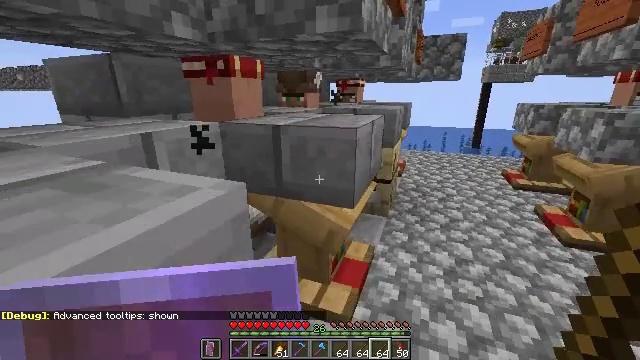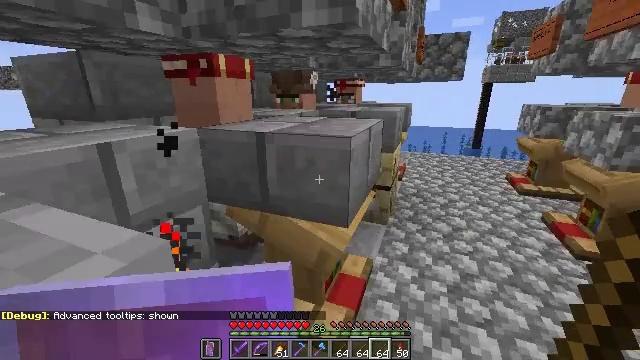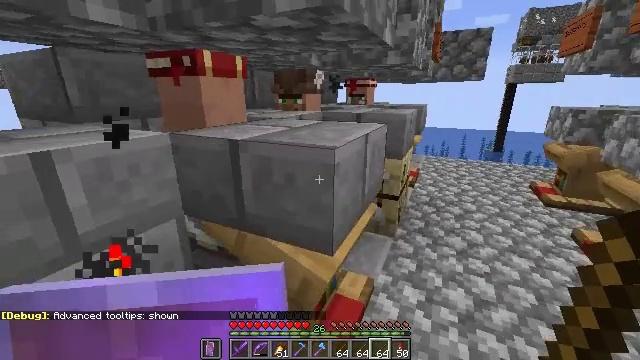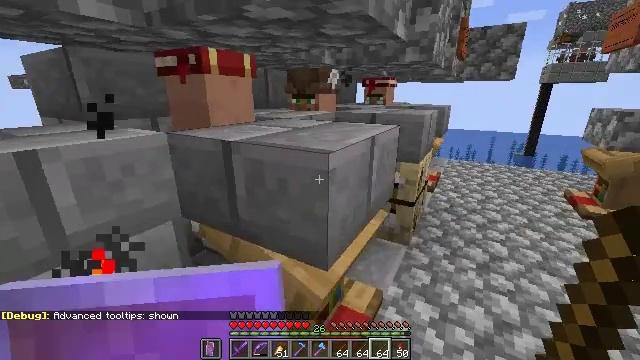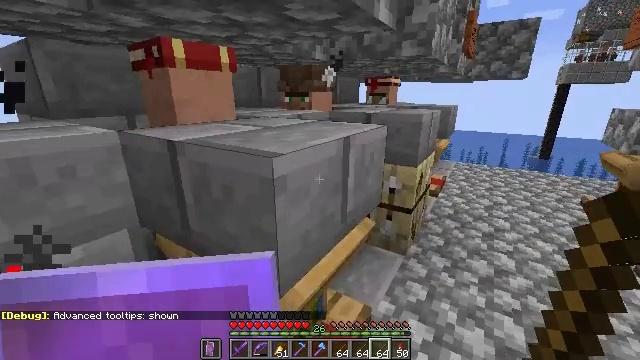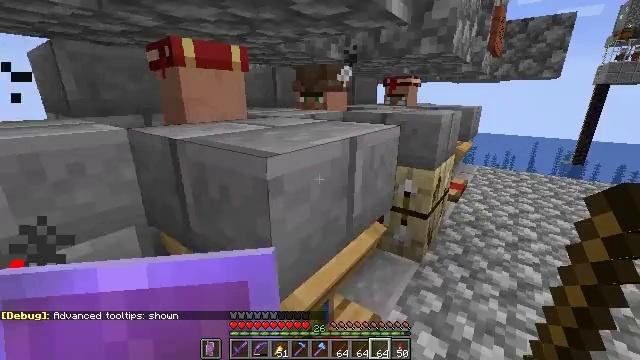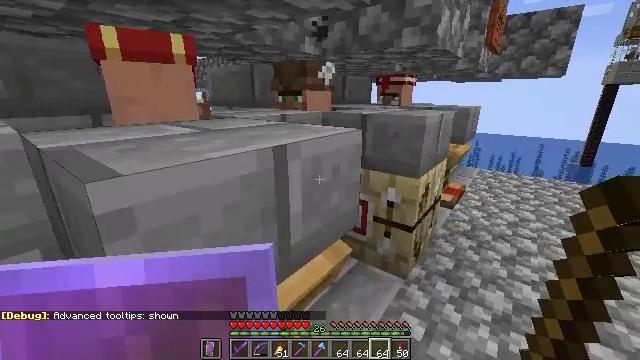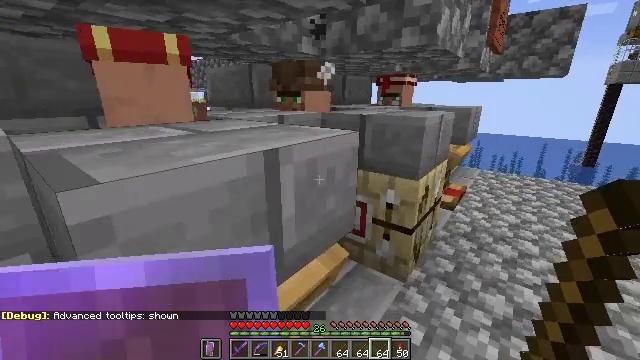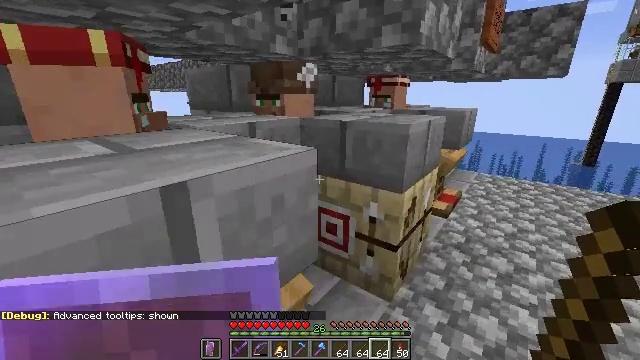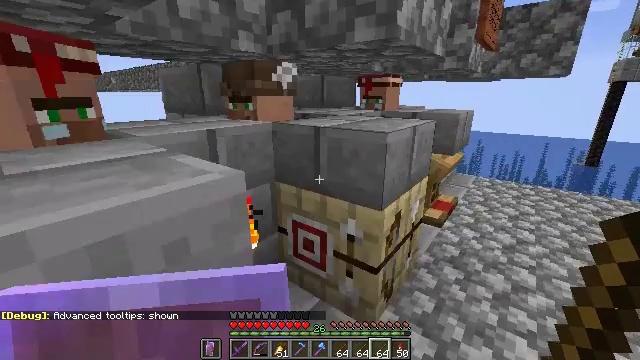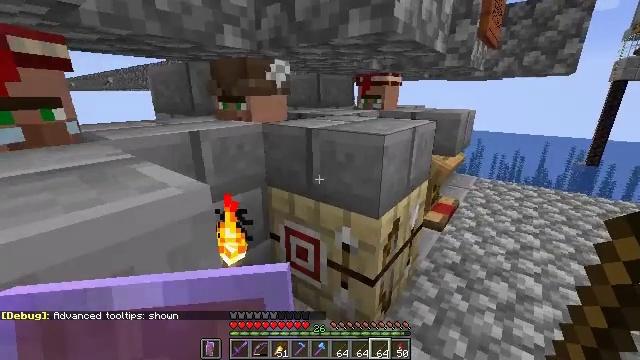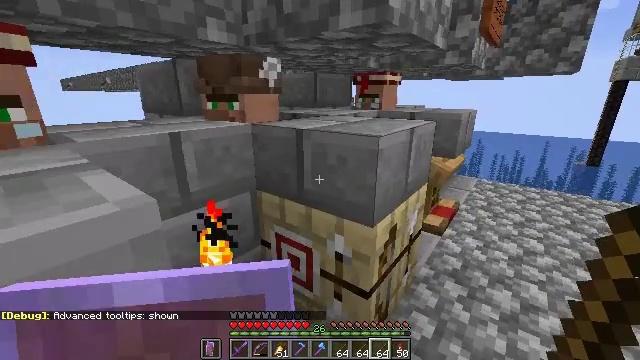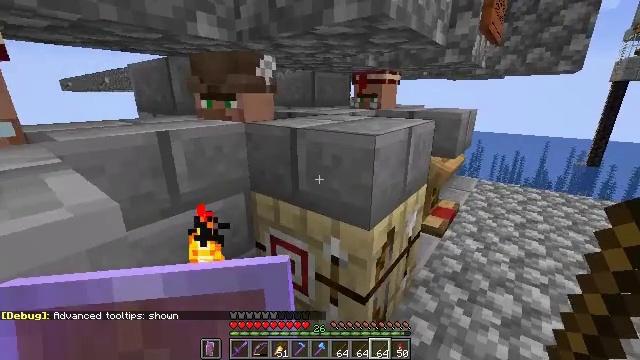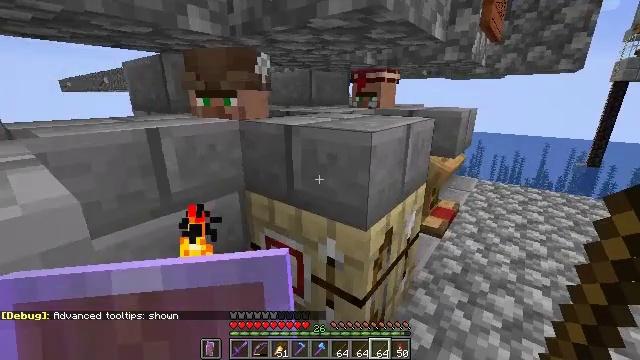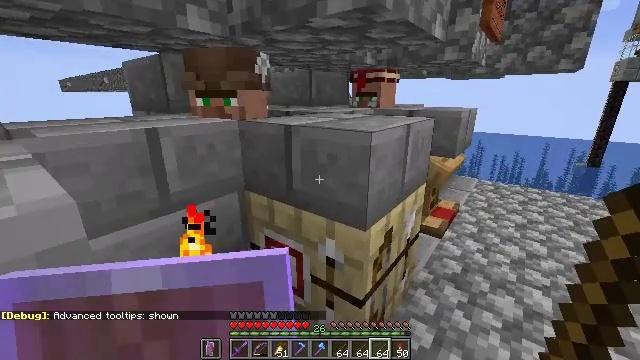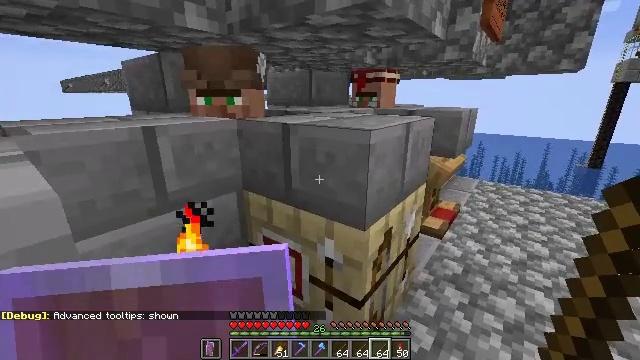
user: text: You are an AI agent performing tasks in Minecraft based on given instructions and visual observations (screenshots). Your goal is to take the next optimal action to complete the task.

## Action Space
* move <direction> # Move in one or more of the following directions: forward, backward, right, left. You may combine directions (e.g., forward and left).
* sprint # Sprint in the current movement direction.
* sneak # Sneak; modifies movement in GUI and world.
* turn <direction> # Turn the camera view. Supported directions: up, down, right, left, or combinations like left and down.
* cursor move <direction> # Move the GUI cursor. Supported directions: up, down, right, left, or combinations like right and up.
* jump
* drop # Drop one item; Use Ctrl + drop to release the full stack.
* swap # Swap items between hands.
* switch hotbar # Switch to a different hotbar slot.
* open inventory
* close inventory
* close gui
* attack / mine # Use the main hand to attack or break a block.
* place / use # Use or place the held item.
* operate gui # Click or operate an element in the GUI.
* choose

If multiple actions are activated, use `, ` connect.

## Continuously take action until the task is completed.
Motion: motion action
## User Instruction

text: craft item air
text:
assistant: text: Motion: move forward and move right
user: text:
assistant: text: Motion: move forward and move right, turn left
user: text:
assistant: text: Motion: move forward and move right, turn left
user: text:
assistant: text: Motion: move forward and move right, turn left
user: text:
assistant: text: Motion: move forward and move right, turn left
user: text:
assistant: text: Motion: move forward and move right
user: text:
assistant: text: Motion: move forward and move right
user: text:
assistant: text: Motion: move forward and move right
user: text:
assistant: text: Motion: move forward and move right
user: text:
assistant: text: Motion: move forward
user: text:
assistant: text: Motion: no_op
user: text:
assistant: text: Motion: no_op
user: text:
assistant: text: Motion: no_op
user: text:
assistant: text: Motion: no_op
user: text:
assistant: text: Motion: no_op
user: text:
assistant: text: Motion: no_op
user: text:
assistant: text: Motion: no_op
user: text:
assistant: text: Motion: no_op
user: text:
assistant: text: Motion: turn right and up
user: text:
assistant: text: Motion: turn right and up
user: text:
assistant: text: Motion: no_op
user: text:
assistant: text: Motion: no_op
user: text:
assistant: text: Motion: no_op
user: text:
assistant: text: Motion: no_op
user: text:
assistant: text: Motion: no_op
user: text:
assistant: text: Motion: no_op
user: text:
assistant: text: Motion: no_op
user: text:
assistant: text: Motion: turn left
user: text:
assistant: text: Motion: move forward, turn left
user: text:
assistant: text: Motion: move forward, turn left